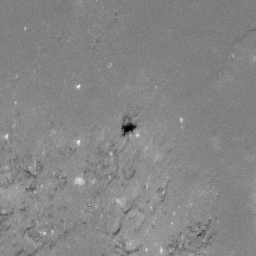
Pit: Lalande 12
Host crater: Lalande
Host type: impact_melt
Lunar coordinates: latitude -4.427, longitude 351.444